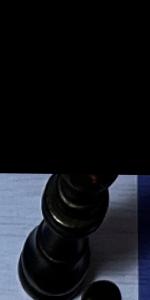
Label: King_Black